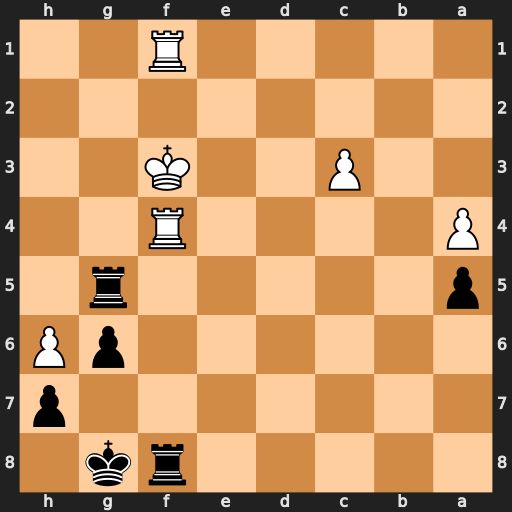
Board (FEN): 5rk1/7p/6pP/p5r1/P4R2/2P2K2/8/5R2
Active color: b
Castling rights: -
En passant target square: -
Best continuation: Rxf4+ Kxf4 Rf5+ Kg4 Rxf1